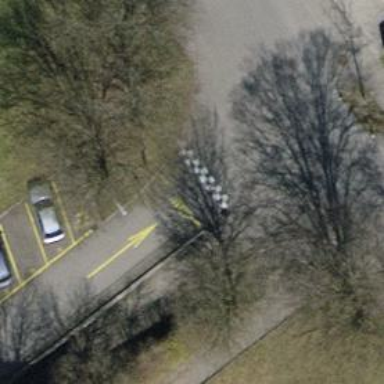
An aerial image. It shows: Traffic calming hump on the road.